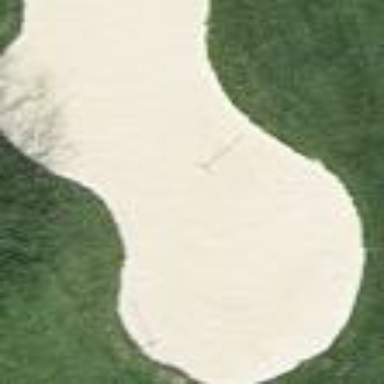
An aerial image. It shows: Sand bunker on golf course.